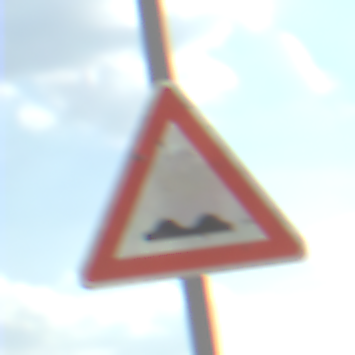
Verkehrszeichen: UnebeneFahrbahn
Umgebung: Outdoor, Beach
Tageszeit: MorningAfternoon
Wetter: PartlyCloudy
Licht: Natural
Jahreszeit: NotSpecified
Kontrast: HighContrast